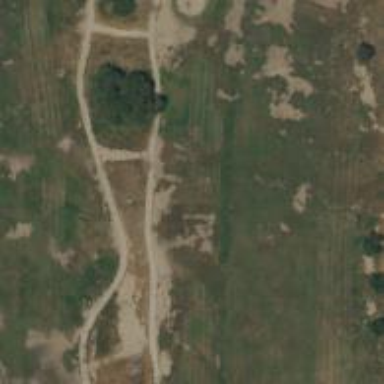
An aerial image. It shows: Footway that serves as golf path.